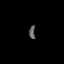
Tissue: lung
Cell type: Fibroblasts
Senescence score: 0.5752
Nuclear area (px): 72
Mean DAPI intensity: 101.889